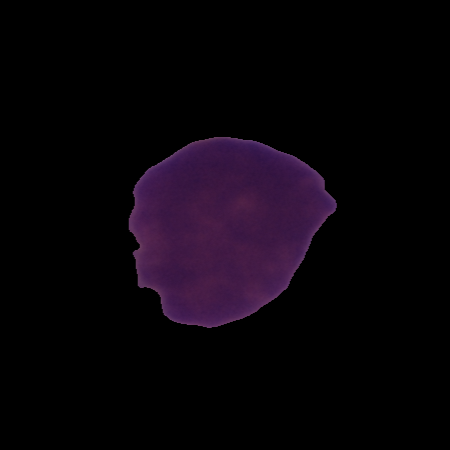
Label: cancer